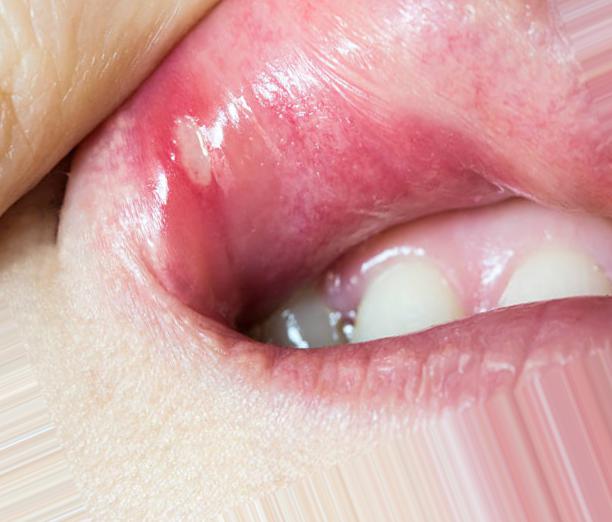
Condition: Mouth Ulcer